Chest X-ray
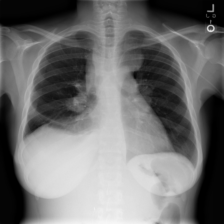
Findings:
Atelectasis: negative
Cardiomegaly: negative
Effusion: negative
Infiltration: negative
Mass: positive
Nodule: negative
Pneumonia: negative
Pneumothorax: negative
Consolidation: negative
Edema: negative
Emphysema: negative
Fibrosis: negative
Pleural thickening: negative
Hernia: negative